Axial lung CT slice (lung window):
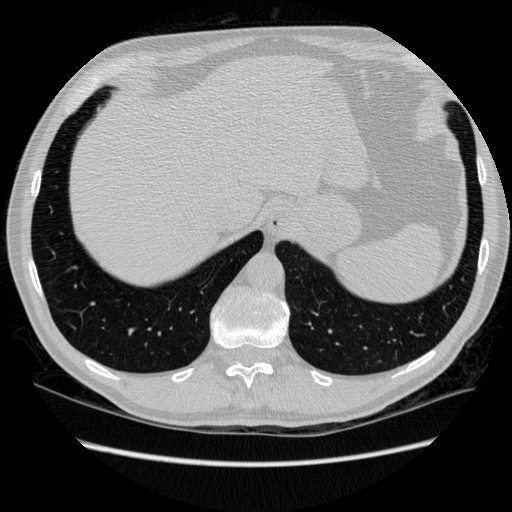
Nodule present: no